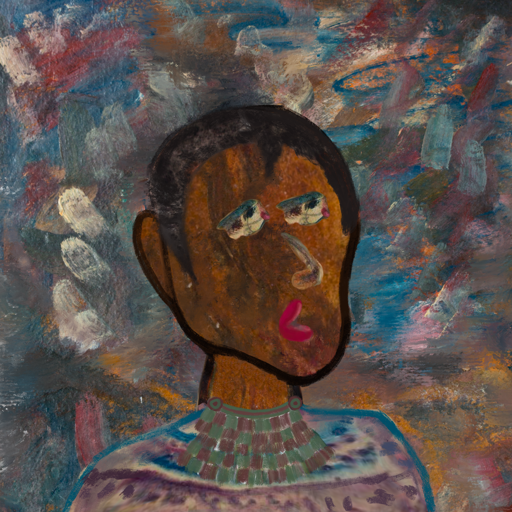
Background: Boggyland, Head And Neck Side: Mosgoul, Face Side: Pipe, Bust: HillGirl, Hair Side: Roy_Bahadur, Head Accessory: Blank, Second Necklace: After_Raid, Necklace: Blank, Baby: Blank